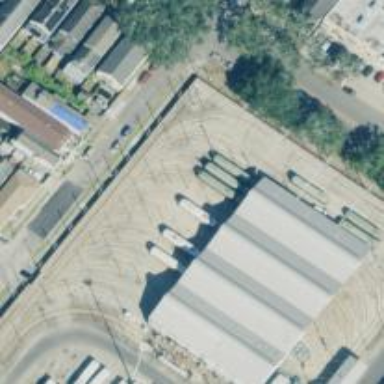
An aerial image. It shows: Tram railway passing through building tunnel. The tunnel serves as passage to yard.